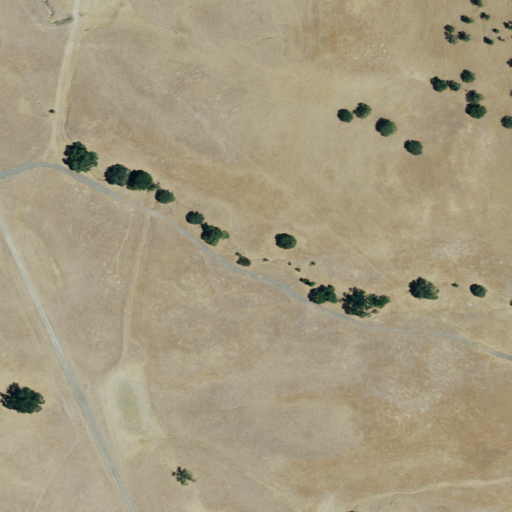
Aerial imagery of plain(s) in California named Becker Flat containing grassland, open development, and shrub